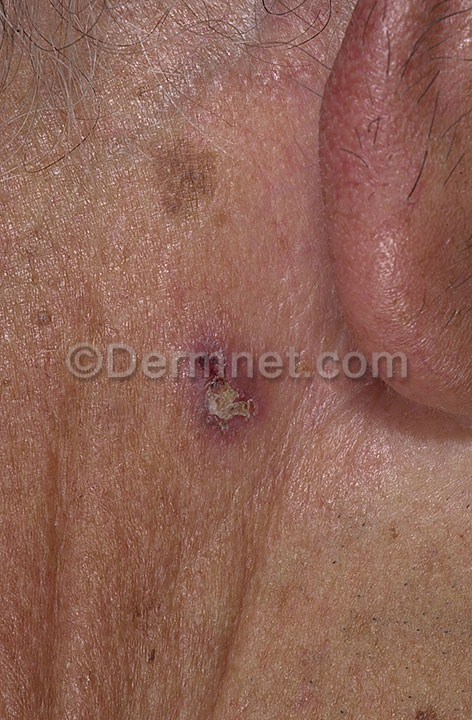
Disease: Actinic Keratosis Basal Cell Carcinoma and other Malignant Lesions